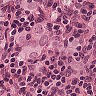
Metastatic tissue present: yes